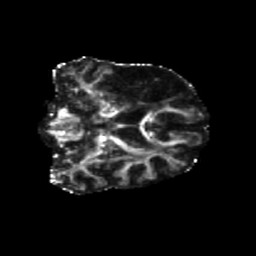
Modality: FA
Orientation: coronal
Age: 75
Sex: male
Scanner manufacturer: siemens
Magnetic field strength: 3 T
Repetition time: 5.25 s
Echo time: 0.08 s